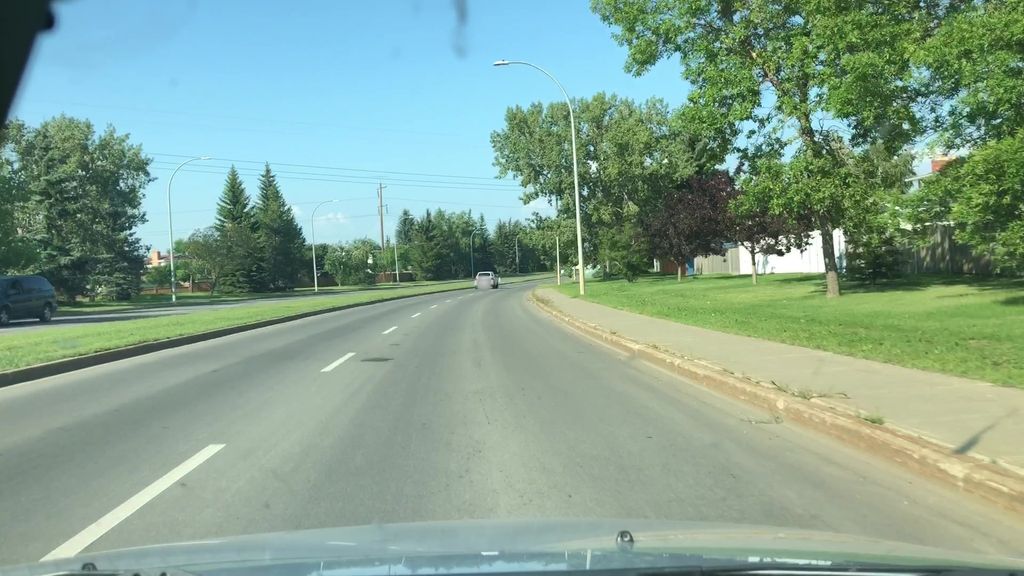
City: edmonton